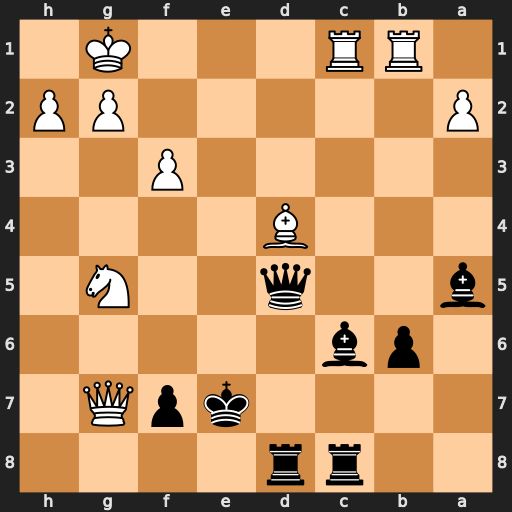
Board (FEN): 2rr4/4kpQ1/1pb5/b2q2N1/3B4/5P2/P5PP/1RR3K1
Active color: b
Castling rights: -
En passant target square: -
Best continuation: Qxd4+ Qxd4 Rxd4